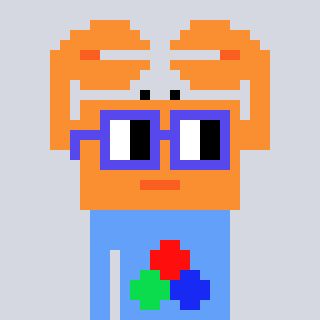
a pixel art character with square blue glasses, a crab-shaped head and a blue-colored body on a cool background